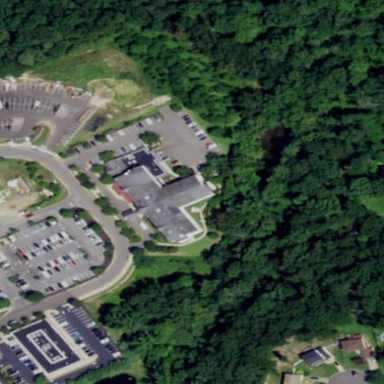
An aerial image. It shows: Building that serves as nursing home.